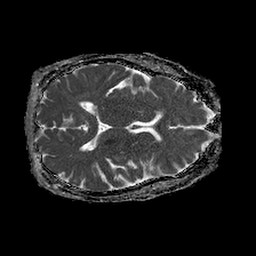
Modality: ADC
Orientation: axial
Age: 48
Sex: female
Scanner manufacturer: philips
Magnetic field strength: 1.5 T
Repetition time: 4.6 s
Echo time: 0.08517 s